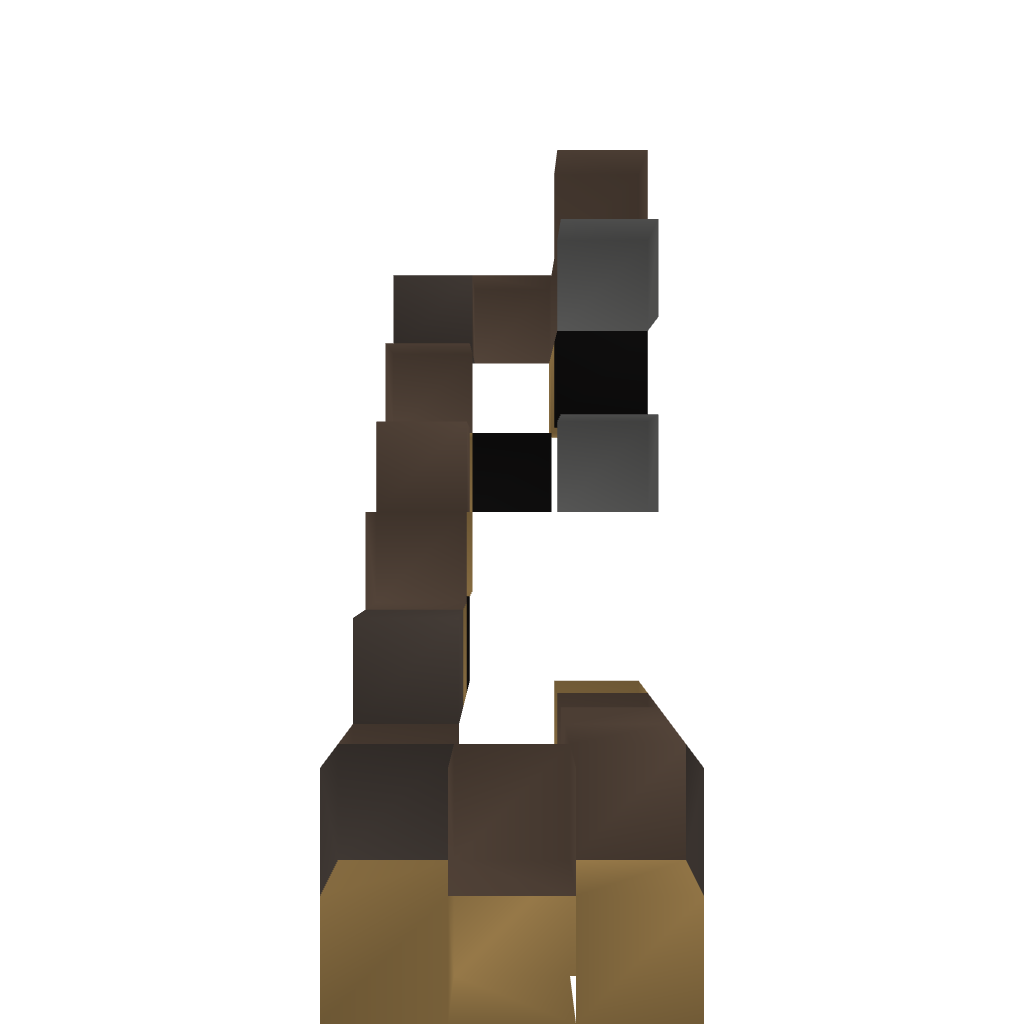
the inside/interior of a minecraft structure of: small command block clock